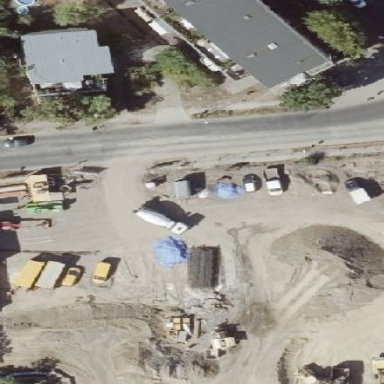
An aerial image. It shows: The image shows part of apartment building.